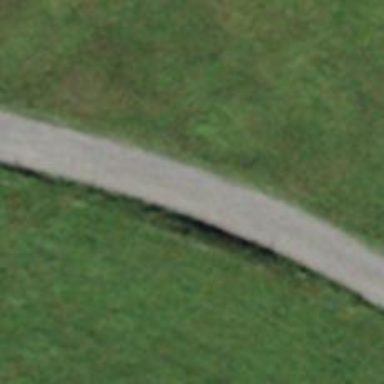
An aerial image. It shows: Unclassified road with top-grade track type and sidewalks on both sides.